Question: Given the supply, demand, and route table for this logistics problem, what is the minimum total cost? Please provide the answer as an integer.
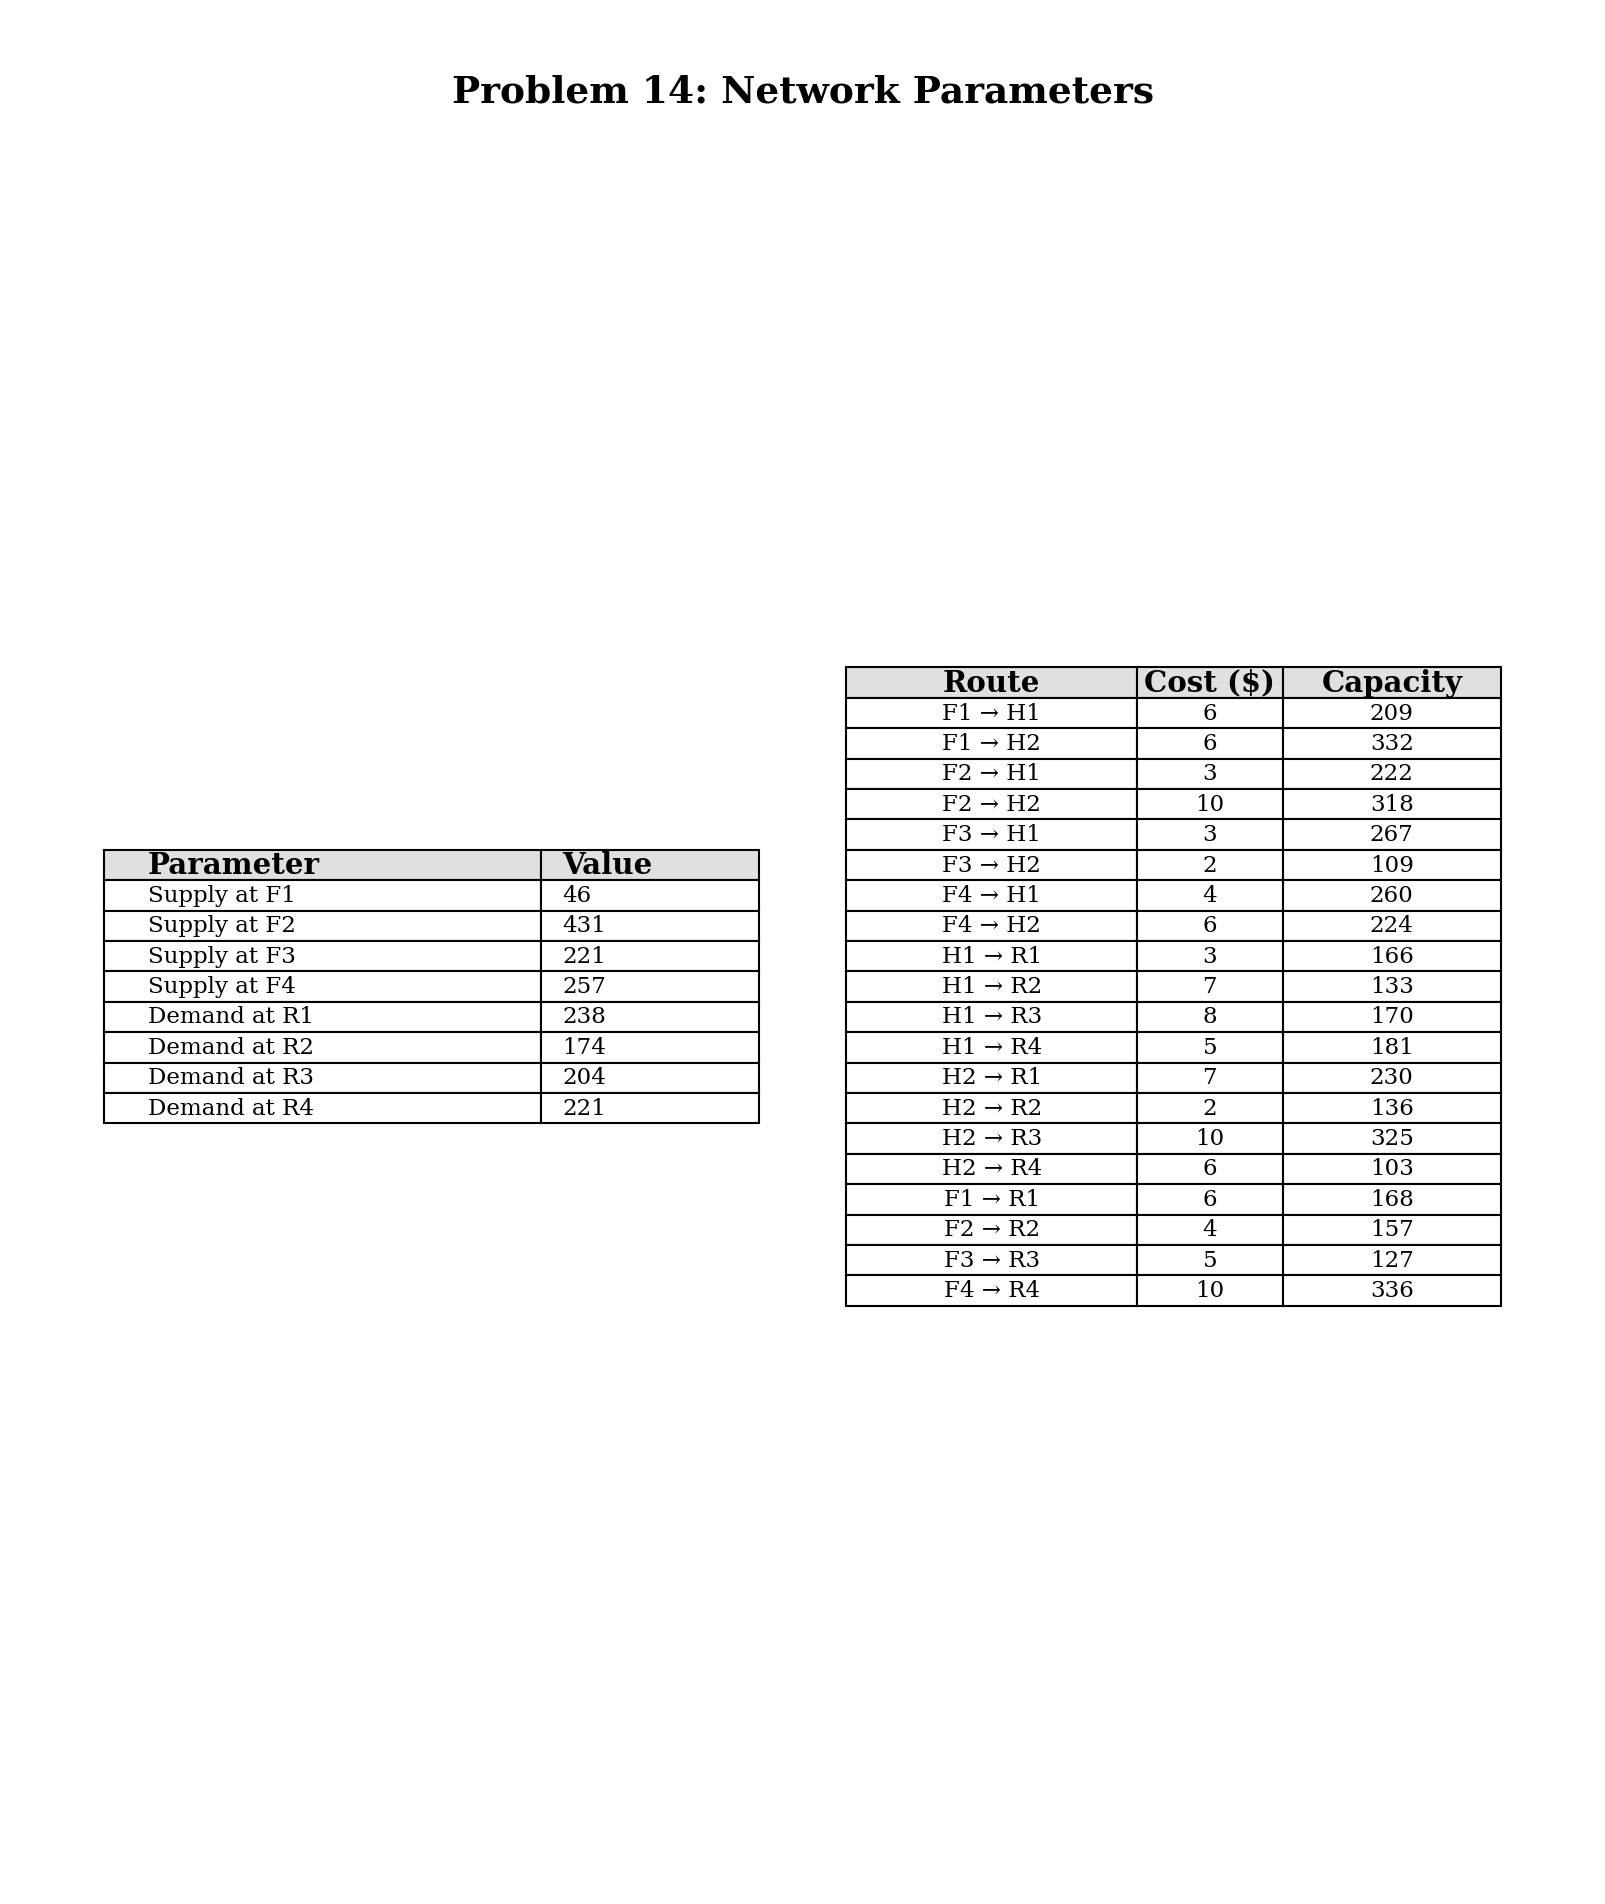
Answer: 5643